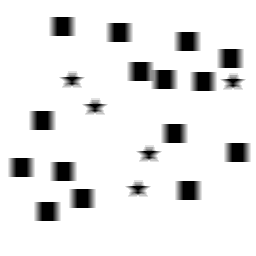
Squares: 15
Triangles: 0
Stars: 5
Total shapes: 20